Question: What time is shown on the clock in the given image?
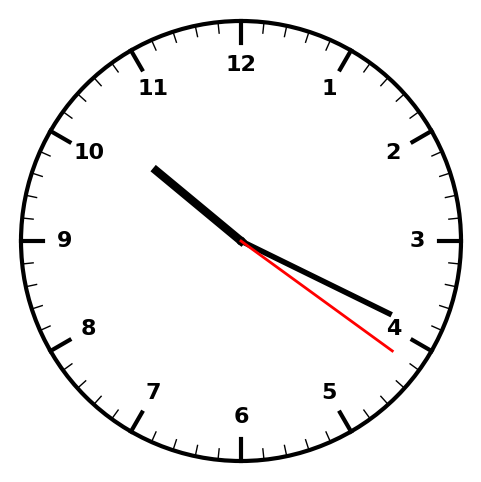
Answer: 10:19:21